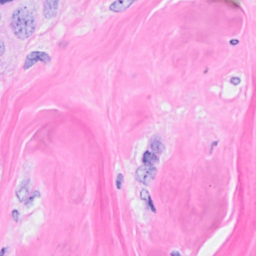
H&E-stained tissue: Breast